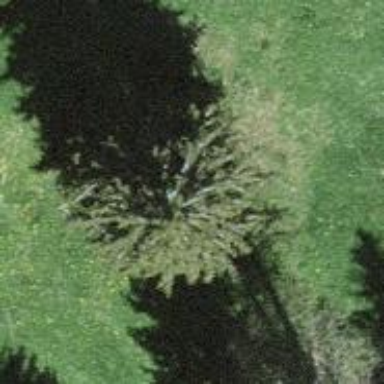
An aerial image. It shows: Single tag "natural: tree."